Interaction volume radius: 5 \u00c5
Interaction volume height: 40 \u00c5
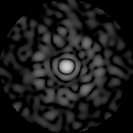
Disorder parameter: 0.8603